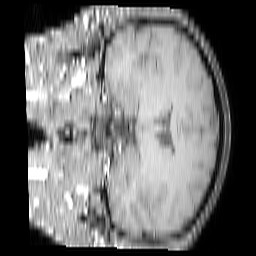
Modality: T1w
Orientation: coronal
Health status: ill
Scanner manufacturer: philips
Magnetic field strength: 3 T
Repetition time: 0.3787 s
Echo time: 0.002908 s